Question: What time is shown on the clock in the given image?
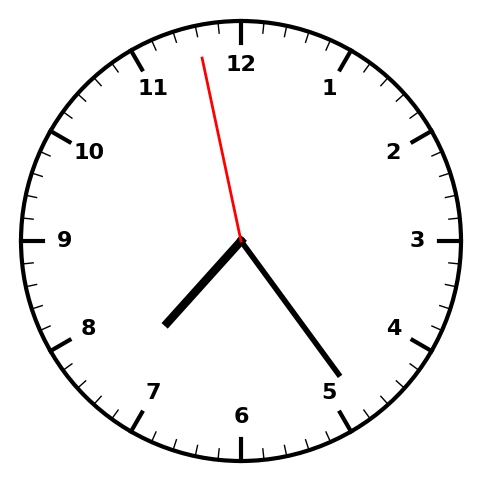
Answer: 07:23:58